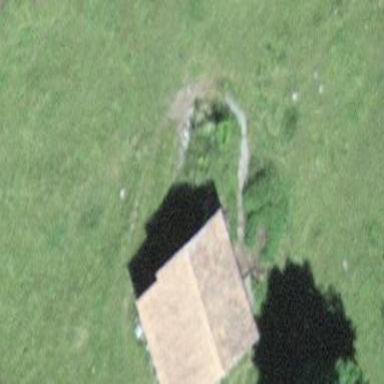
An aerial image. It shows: Barn.